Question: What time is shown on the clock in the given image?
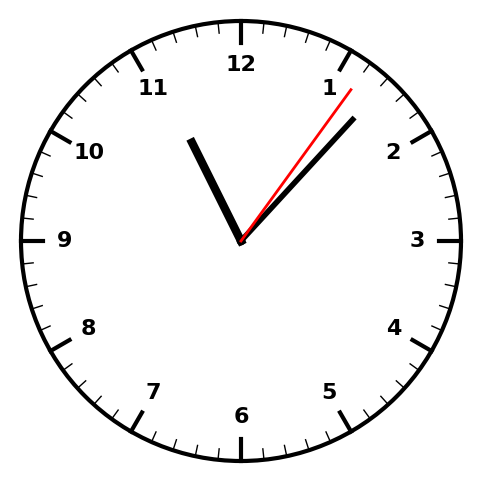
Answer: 11:07:06